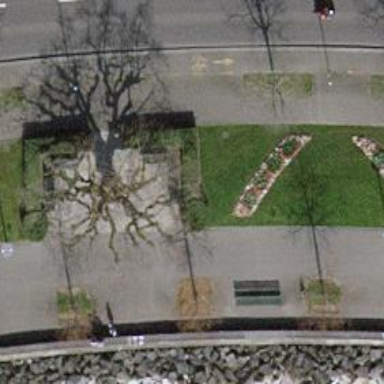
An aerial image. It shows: Bench.